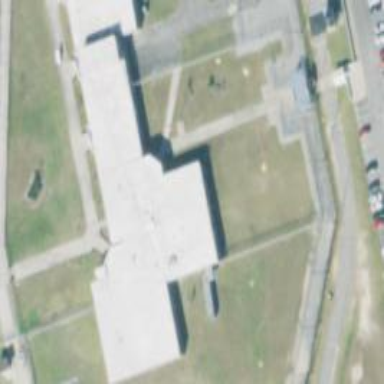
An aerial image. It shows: Prison building.